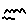
Label: zigzag